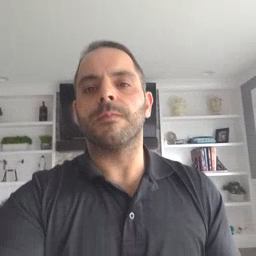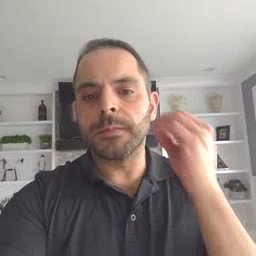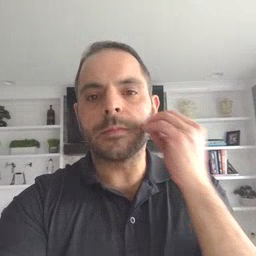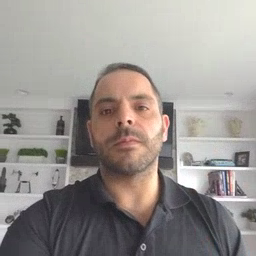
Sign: kiss